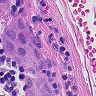
Metastatic tissue present: yes